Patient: sex M, age 40
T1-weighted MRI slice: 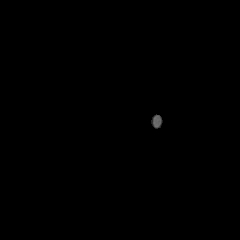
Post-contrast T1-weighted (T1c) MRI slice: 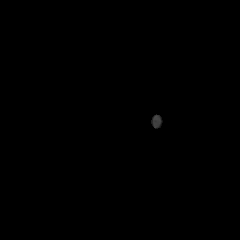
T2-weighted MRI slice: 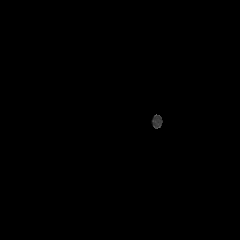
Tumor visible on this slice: no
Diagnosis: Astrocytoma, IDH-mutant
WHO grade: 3